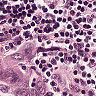
Metastatic tissue present: yes